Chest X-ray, AP view. Patient: 46 years old, sex F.
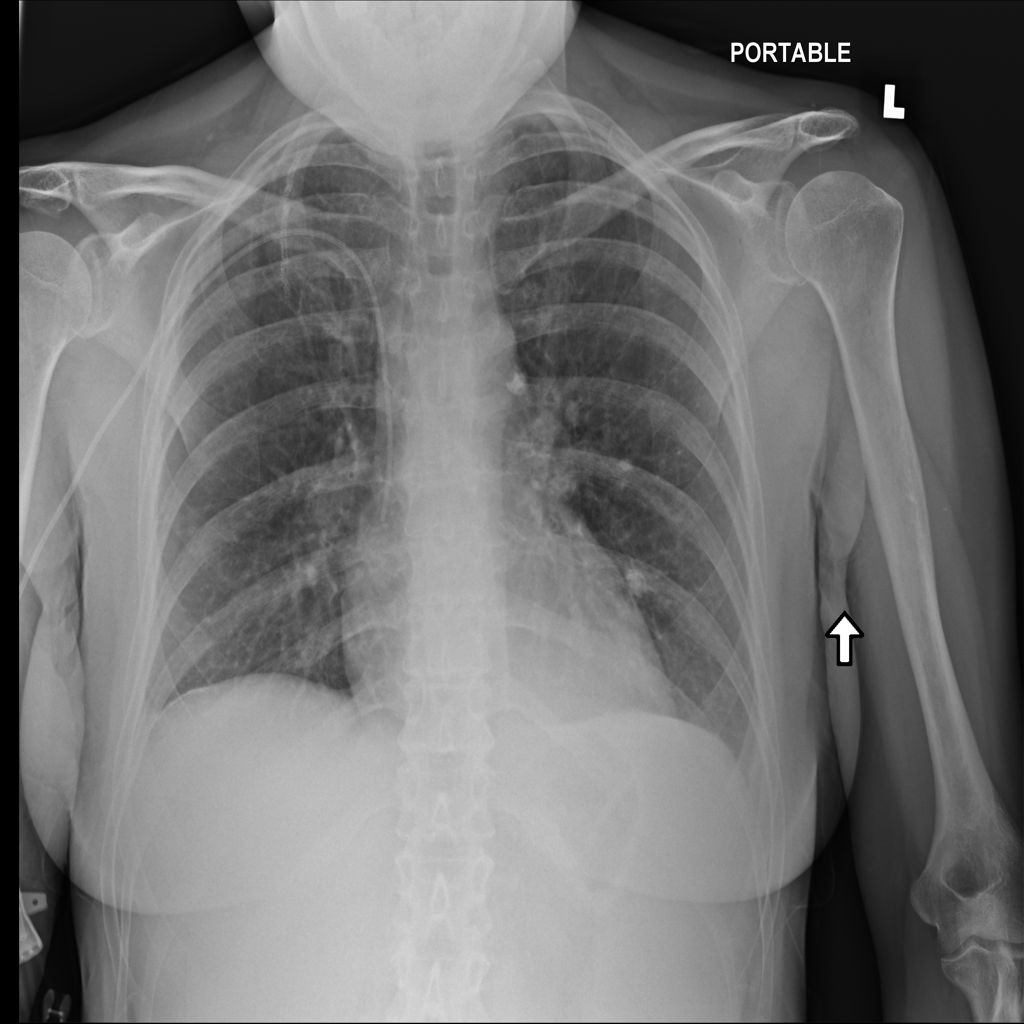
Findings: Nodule